Field crop: maize
Growth stage: 2
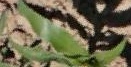
Species: maize